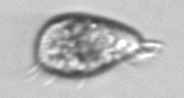
Label: Euplotes